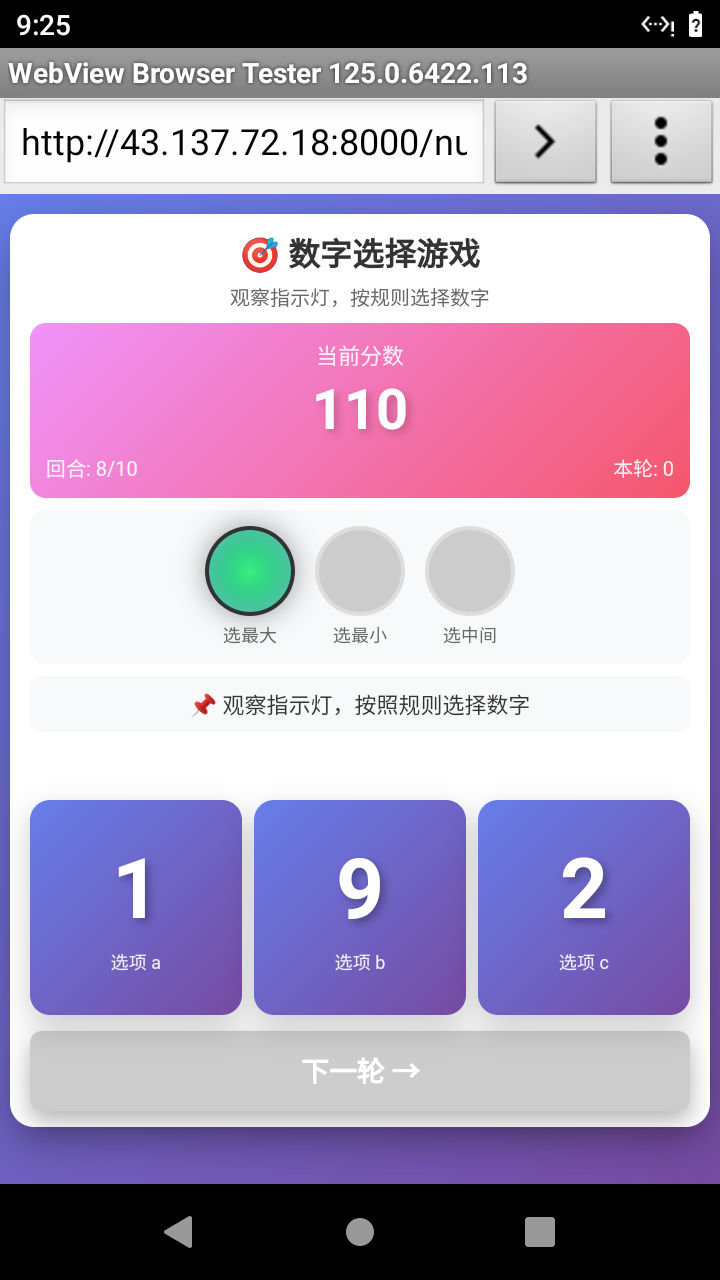

Select the correct number based on the traffic light color.
Answer: 1